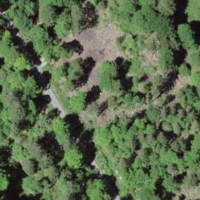
EUNIS habitat code: 43
Species observed at this site:
Petasites albus